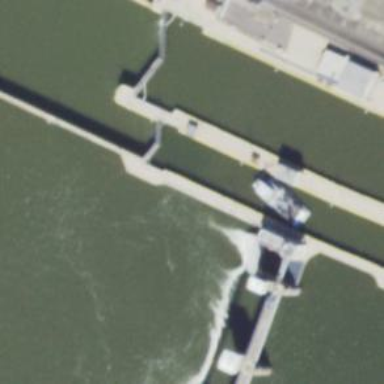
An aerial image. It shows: Lock gate on waterway.